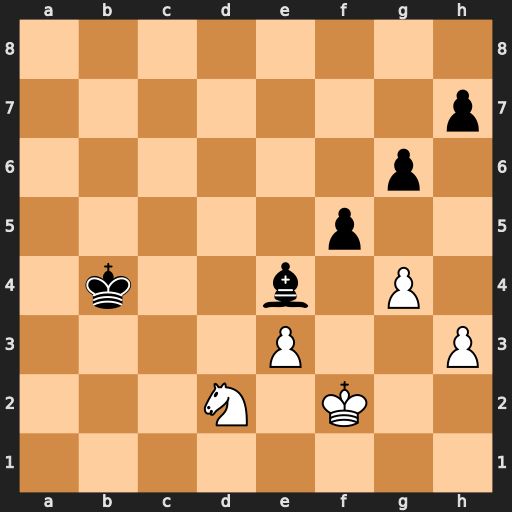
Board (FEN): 8/7p/6p1/5p2/1k2b1P1/4P2P/3N1K2/8
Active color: w
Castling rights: -
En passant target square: -
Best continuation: Nxe4 fxe4 g5 Kc4 Kg3 Kd3 Kf4 Kd2 Kxe4